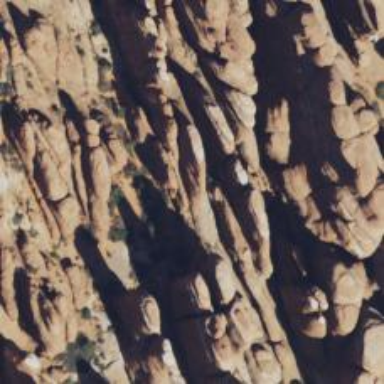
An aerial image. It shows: Cliff in nature.